Question: I have a workflow that contains a Pick activity. Each PickBranch is triggered by a WCF request. The triggered branch then sends a response to the request and performs an Action activity. But the behaviour I'm seeing indicates the response is not being sent until the Action activity is complete which is causing the original request to timeout, depending on how long the Action activity takes to complete.

In the PickBranch above, I'm adding work orders to a mobile database. Each work order takes up to 16 seconds to be added to the database. As the number of work orders increases, the greater the likelihood that the original request will timeout. What am I doing wrong?
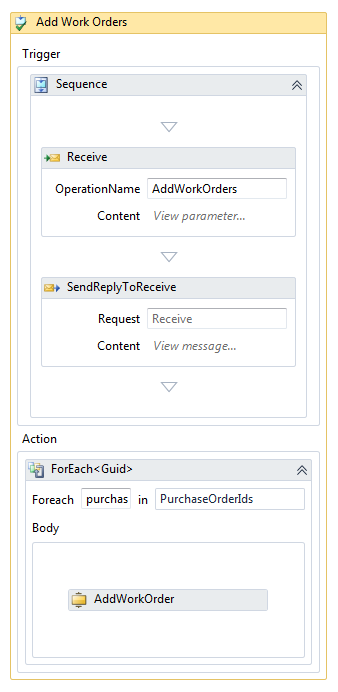
Answer: Ok, I think I have a resolution for this. As per <URL>, I added a Delay activity following the SendReplyToReceive and the workflow then started behaving as expected.